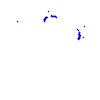
Particle: proton